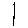
Label: line